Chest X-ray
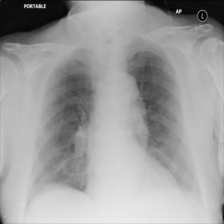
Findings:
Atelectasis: negative
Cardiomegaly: negative
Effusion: negative
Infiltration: negative
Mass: negative
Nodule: negative
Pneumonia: negative
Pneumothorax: negative
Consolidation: negative
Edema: negative
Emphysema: negative
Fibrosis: negative
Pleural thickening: negative
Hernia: negative